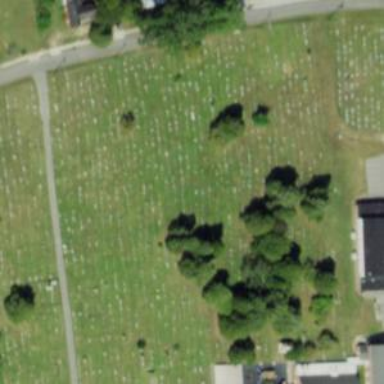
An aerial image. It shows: Graveyard.